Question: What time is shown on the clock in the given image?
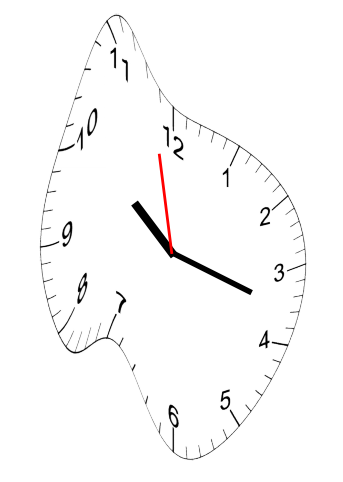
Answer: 10:17:58